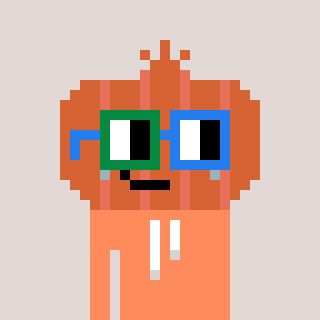
a pixel art character with square green and blue glasses, a onion-shaped head and a peachy-colored body on a warm background